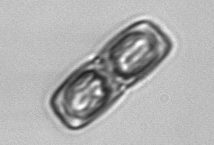
Label: Ephemera